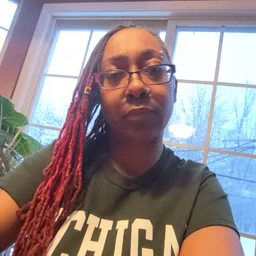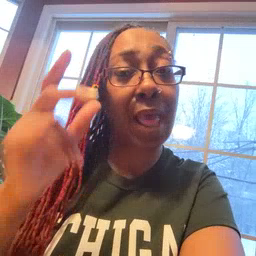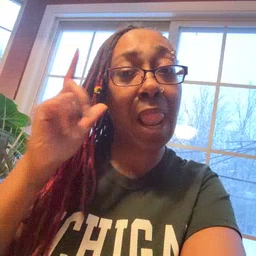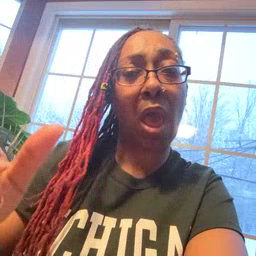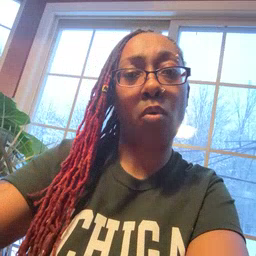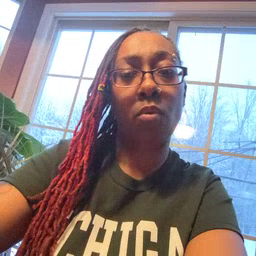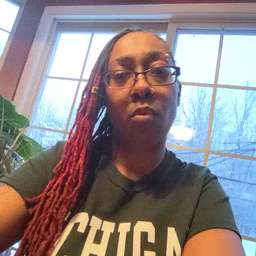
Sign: loud